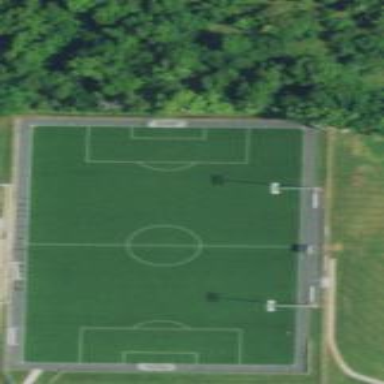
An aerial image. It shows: Soccer pitch for outdoor sports and leisure activities.